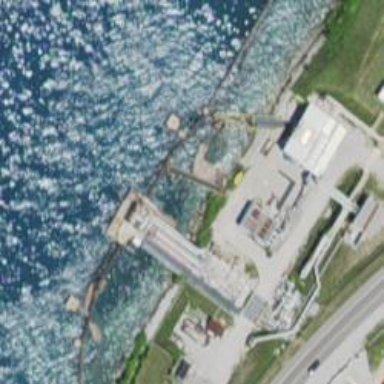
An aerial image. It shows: Pier with mooring facilities.